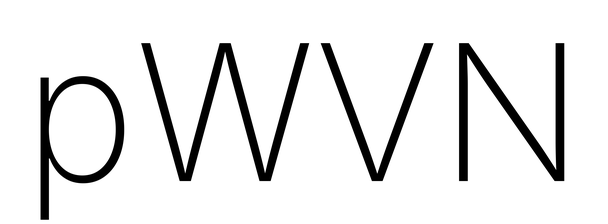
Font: Inter_ExtraLight